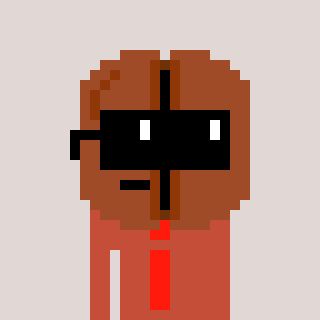
a pixel art character with square black sunglasses, a coffeebean-shaped head and a rust-colored body on a warm background